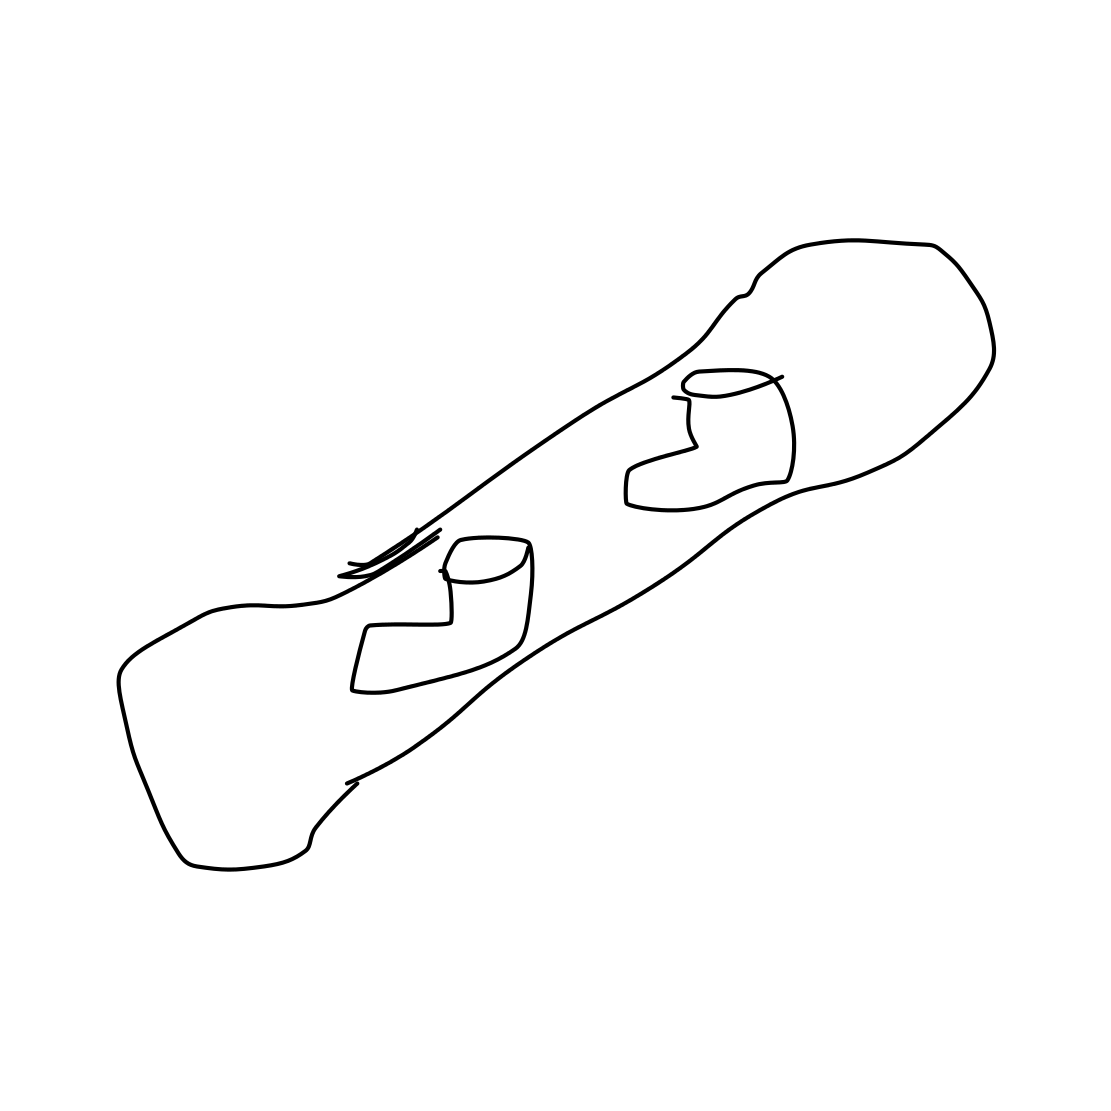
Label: snowboard